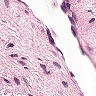
Metastatic tissue present: no